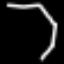
Label: octagon